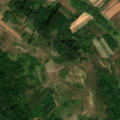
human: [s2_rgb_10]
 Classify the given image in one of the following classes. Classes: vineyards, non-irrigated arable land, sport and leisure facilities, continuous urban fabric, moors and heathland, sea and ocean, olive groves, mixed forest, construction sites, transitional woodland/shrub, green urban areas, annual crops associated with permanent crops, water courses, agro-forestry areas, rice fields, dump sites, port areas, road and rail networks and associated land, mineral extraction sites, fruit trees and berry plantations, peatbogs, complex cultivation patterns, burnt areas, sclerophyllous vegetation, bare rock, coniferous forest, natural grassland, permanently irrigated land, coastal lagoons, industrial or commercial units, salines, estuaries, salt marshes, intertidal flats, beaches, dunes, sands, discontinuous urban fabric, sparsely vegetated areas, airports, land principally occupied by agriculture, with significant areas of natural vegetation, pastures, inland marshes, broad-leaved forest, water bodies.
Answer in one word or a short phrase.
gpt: land principally occupied by agriculture, with significant areas of natural vegetation, broad-leaved forest, transitional woodland/shrub